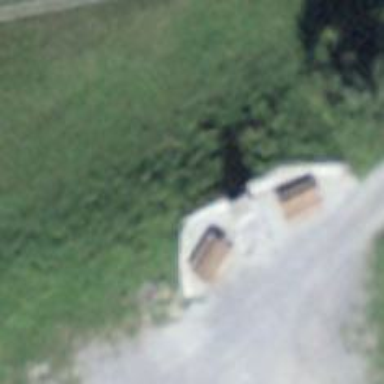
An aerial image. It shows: Picnic table located in leisure land area.